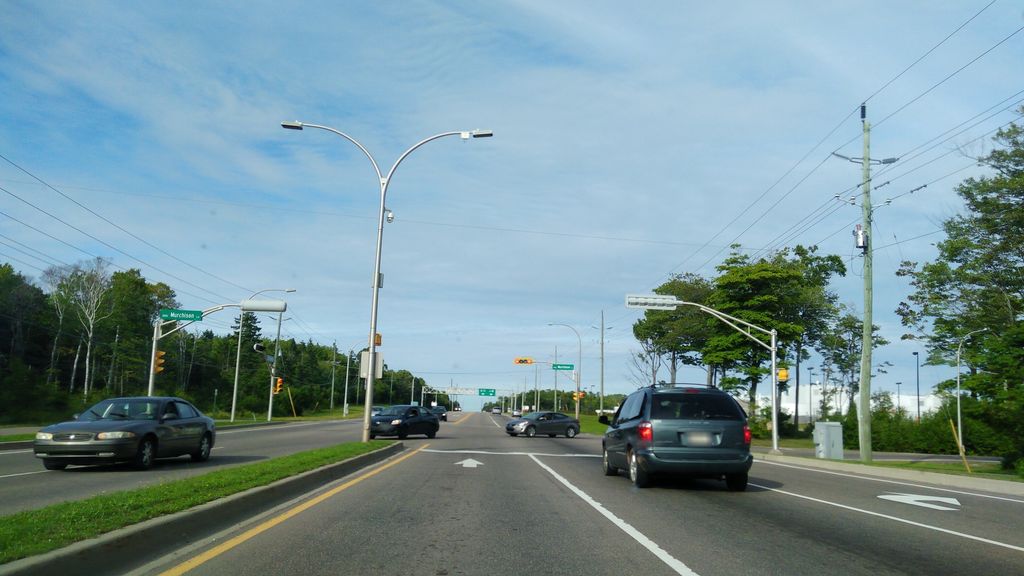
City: charlottetown